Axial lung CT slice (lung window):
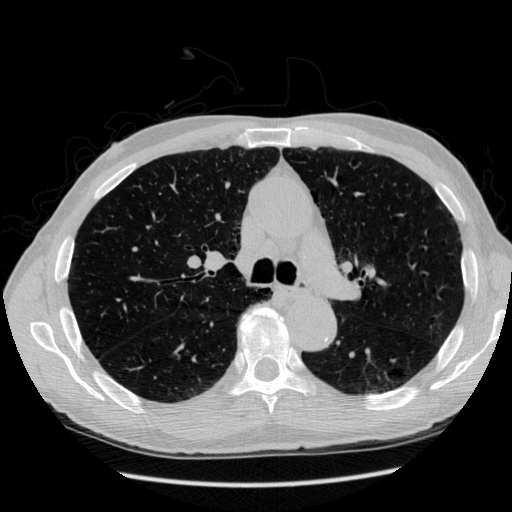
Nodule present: no